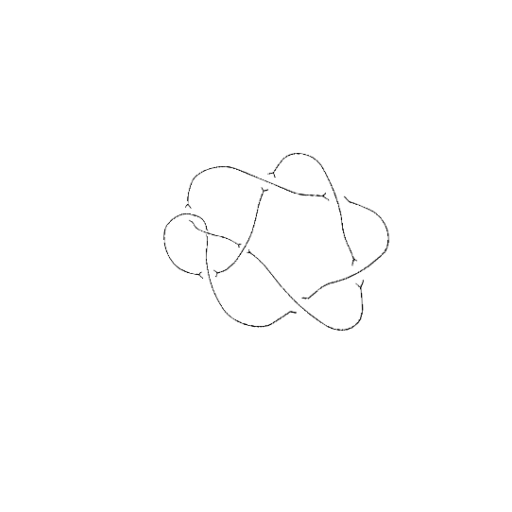
Crossing number: 8